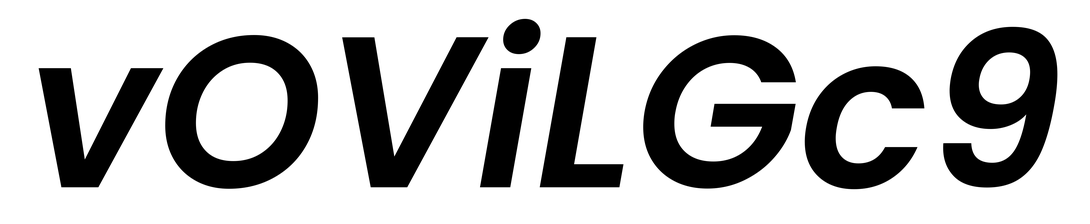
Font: Poppins-SemiBoldItalic